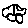
Label: car